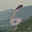
Label: 6